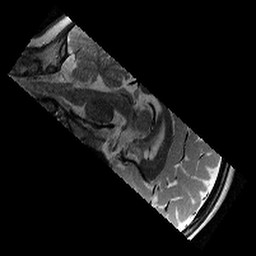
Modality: T2w
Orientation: sagittal
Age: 9
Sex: female
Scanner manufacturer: siemens
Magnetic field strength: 3 T
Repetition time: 9.23 s
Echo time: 0.067 s